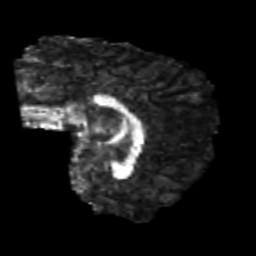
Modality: FA
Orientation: sagittal
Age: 22
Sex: male
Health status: healthy
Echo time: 0.074 s